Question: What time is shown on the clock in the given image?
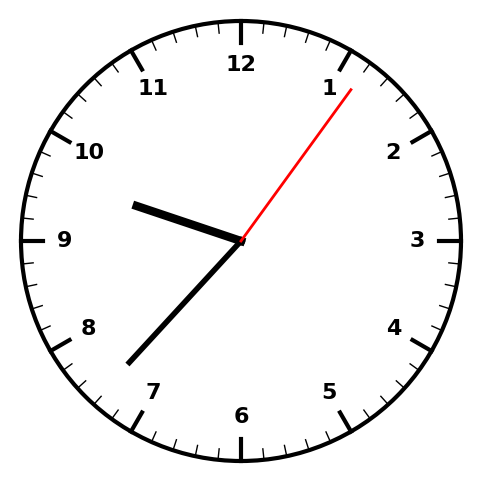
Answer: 09:37:06